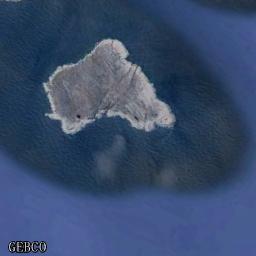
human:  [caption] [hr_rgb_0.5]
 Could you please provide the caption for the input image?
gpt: The island without vegetation is surrounded by light blue waters .

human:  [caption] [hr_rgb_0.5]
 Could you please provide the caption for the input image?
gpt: Irregularly shaped earthy yellow island surrounded by blue sea water .

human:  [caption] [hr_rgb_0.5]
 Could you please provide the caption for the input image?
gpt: Islands are like busts of people .

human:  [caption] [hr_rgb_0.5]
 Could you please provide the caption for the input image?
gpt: The land on the island is uneven .

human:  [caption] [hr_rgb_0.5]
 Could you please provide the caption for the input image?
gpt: The white island is on a blue sea .